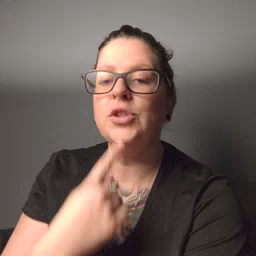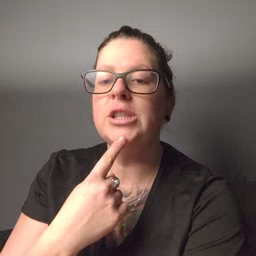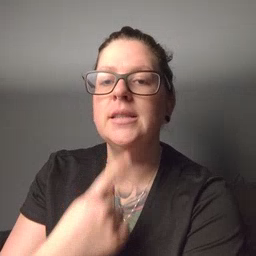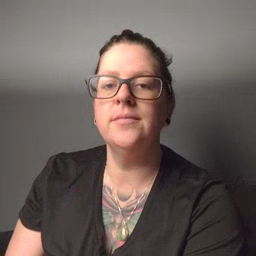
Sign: chin